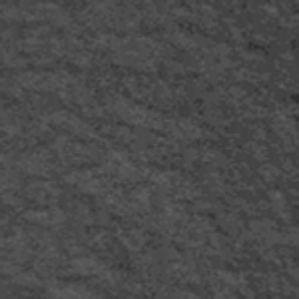
Label: frost